Platform: macOS
Application: Arc Browser
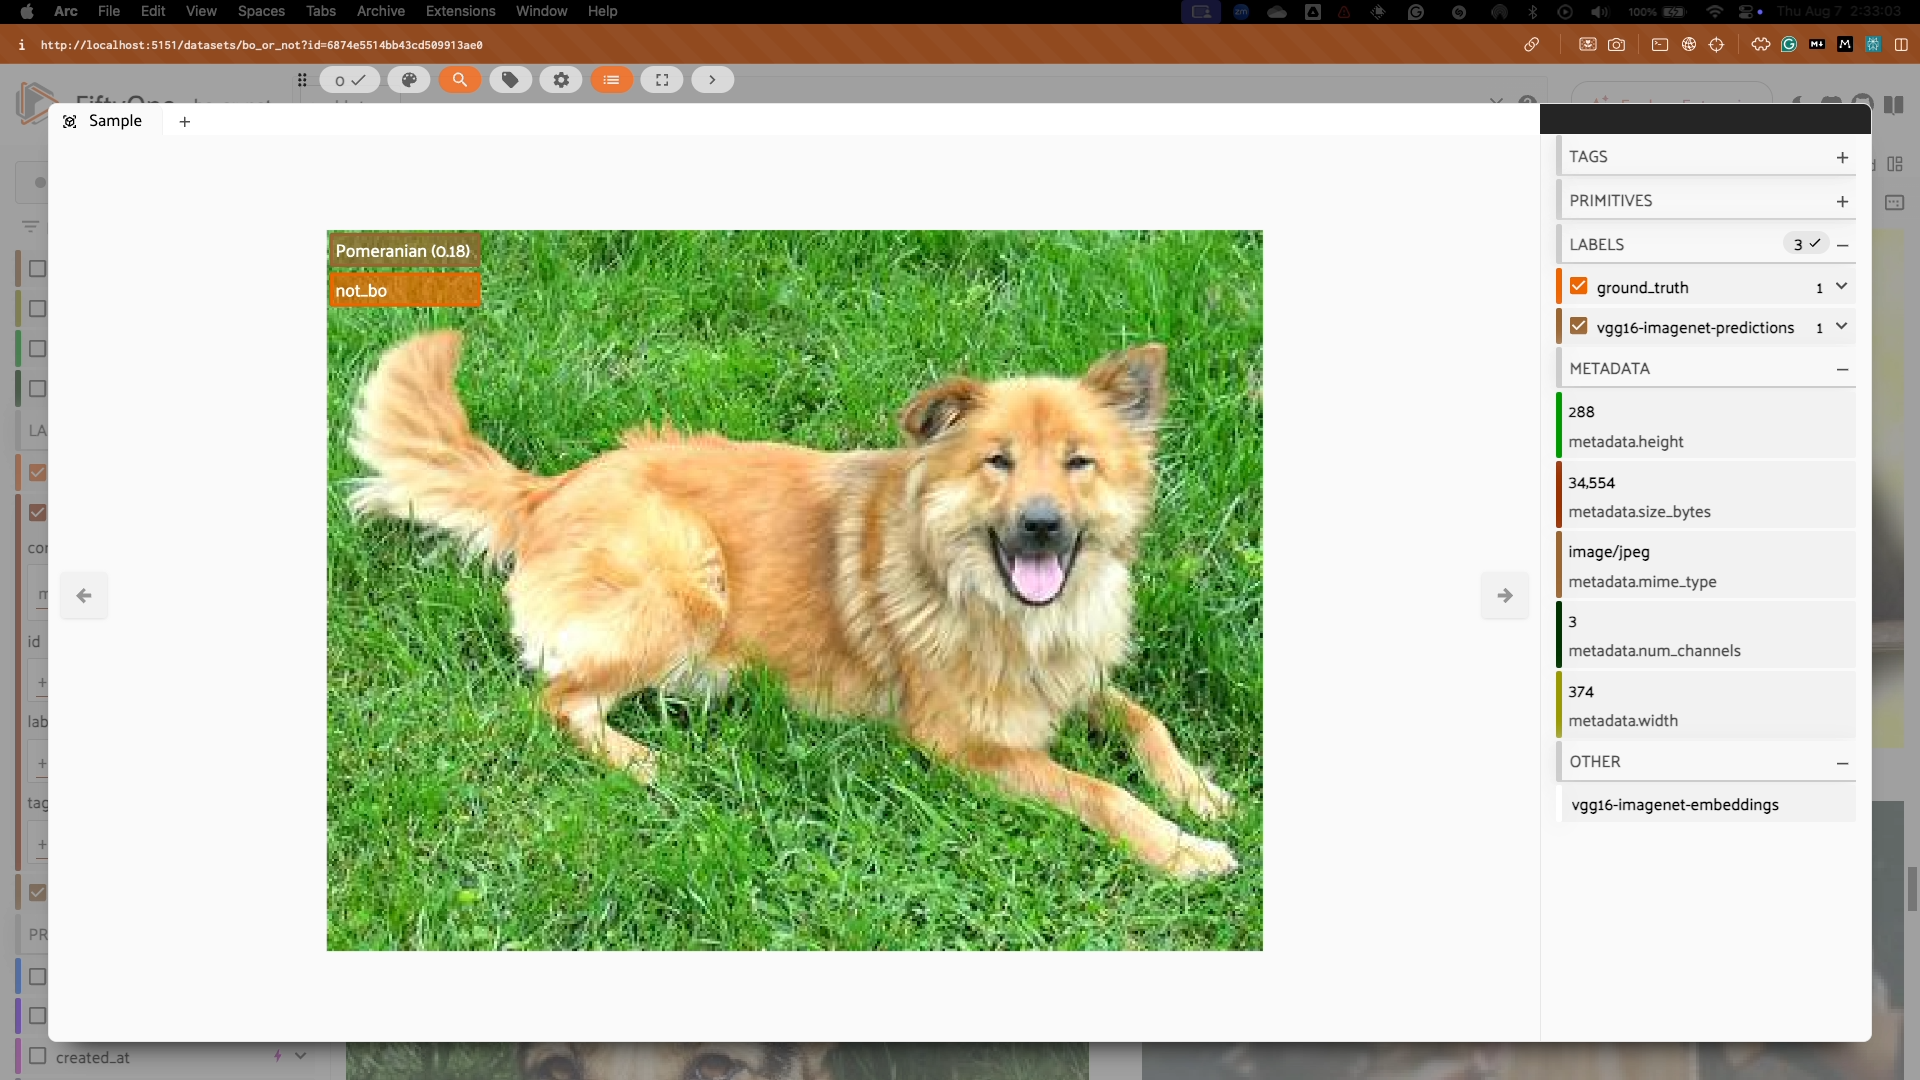
task_description: Where can I find metadata information about this sample?
action_type: hover
element_info: Menu Item
steps_since_start: 1